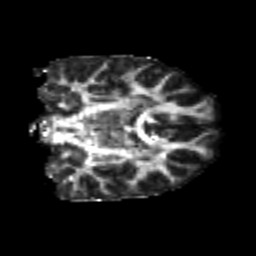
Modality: FA
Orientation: coronal
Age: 23
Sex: male
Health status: healthy
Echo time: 0.074 s